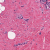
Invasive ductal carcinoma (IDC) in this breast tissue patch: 0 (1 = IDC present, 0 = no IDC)